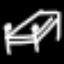
Label: bed